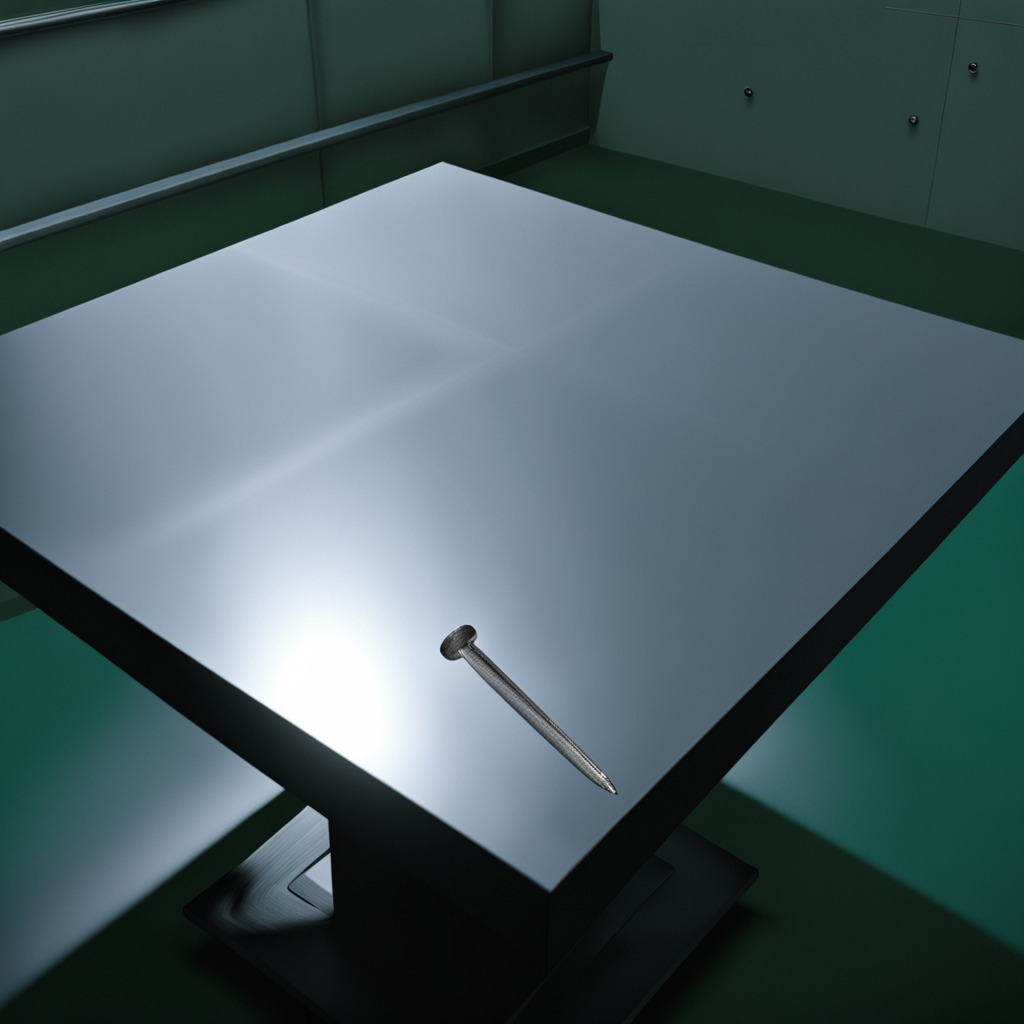
An iron nail is lying on the clean empty table in a railway signal maintenance room.